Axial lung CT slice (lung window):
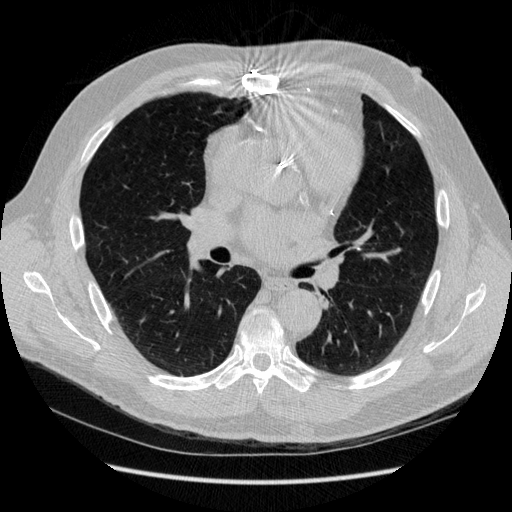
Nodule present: no